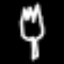
Label: fork